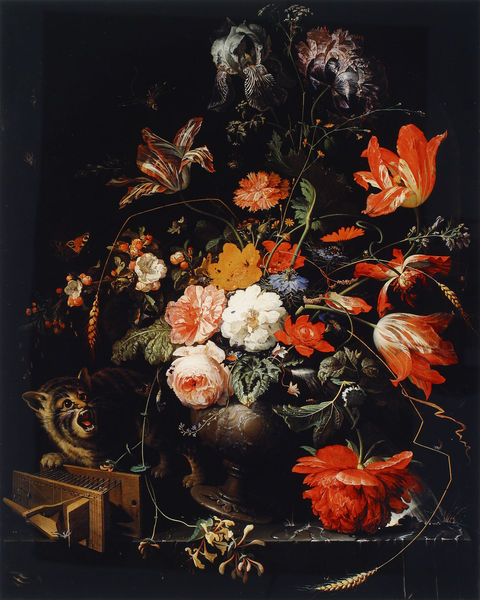
Titel: Blumenstilleben mit Katze und Mausefalle
Künstler: Abraham Mignon
Institution: Amsterdam, Rijksmuseum
Schlagwörter: blau, dunkel, gemälde, weiß, gelb, blume, blumen, marmor, mund, orange, schwarz, tisch, blüte, blüten, gras, rose, rosen, rot, tier, augen, instrument, öl, kontrast, ohren, rosa, stilleben, vase, getreide, weizen, ähre, halm, tulpen, gestreift, pfingstrose, leuchten, bouquet, tulpe, katze, schmetterling, zähne, zunge, roz, kate, blumenstilleben, nelken, lilien, primeln, käfig, vogelkäfig, kornblume, schrei, falter, falle, tiger, wildkatze, fauchen, kippen, mausefalle, krg, paeonie